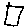
Label: square